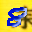
Label: 8